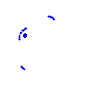
Particle: proton